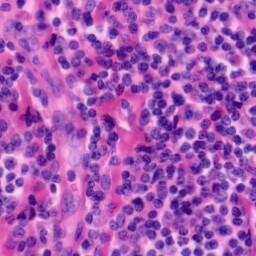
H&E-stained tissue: Tonsil